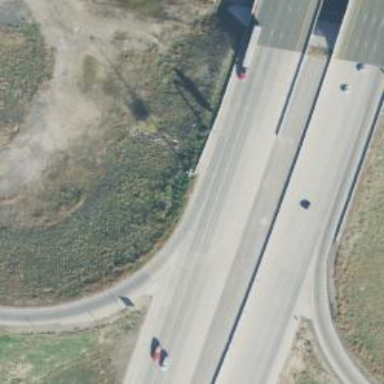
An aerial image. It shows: Motorway junction.